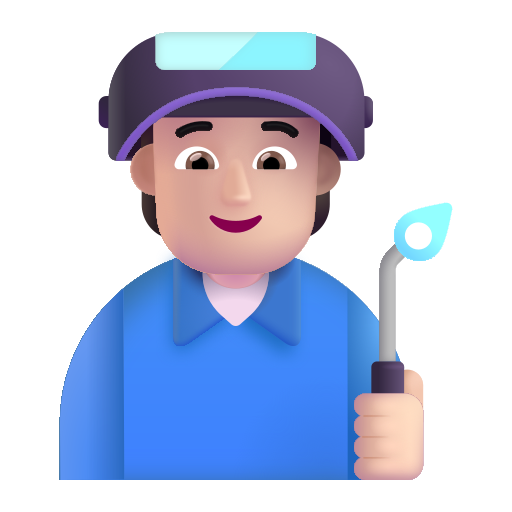
factory worker color light